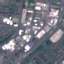
Land use / land cover class: Industrial